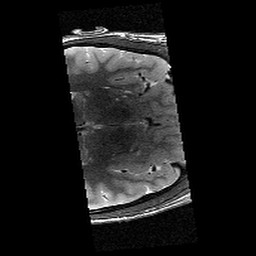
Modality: T2w
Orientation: axial
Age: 13
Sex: male
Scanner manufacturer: siemens
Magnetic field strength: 3 T
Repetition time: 9.23 s
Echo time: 0.067 s